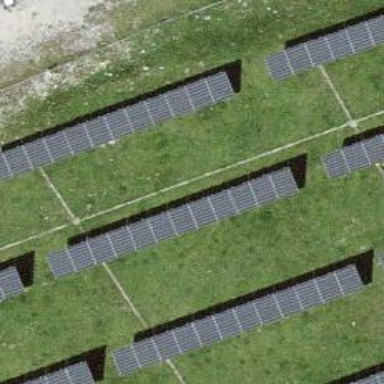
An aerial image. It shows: Solar photovoltaic panel generator.